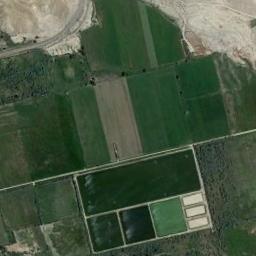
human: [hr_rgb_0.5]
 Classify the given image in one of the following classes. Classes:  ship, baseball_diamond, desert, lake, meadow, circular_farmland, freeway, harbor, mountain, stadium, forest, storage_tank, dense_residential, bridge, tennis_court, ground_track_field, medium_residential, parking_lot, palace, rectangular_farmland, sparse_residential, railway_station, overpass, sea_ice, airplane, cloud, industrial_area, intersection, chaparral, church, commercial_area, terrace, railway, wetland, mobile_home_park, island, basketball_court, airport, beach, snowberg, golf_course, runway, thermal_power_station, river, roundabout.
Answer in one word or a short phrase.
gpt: rectangular_farmland